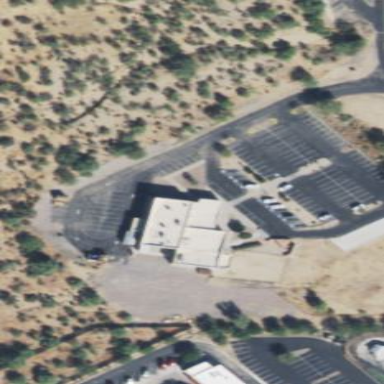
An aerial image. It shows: Parking area.